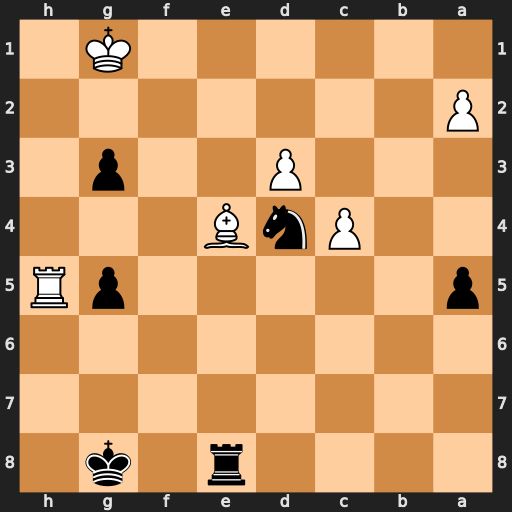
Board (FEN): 4r1k1/8/8/p5pR/2PnB3/3P2p1/P7/6K1
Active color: b
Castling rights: -
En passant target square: -
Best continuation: Ne2+ Kf1 g2+ Kxg2 Nf4+ Kf3 Nxh5